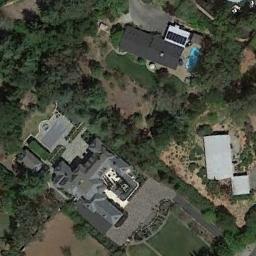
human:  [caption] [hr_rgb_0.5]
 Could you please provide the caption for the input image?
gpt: There is a house with a black roof on the lawn .

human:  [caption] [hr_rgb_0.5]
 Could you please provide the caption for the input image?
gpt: Many trees are around the sparse residential .

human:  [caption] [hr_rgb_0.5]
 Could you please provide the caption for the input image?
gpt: There are several houses and a few green trees in the sparse residential area .

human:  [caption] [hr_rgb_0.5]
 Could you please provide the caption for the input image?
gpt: The sparse residential is on the grass next to some trees and bare land .

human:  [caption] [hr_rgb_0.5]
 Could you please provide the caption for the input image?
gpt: A sparse residential area with many green trees and some buildings .